Field crop: maize
Growth stage: 2
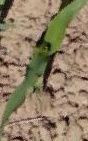
Species: maize